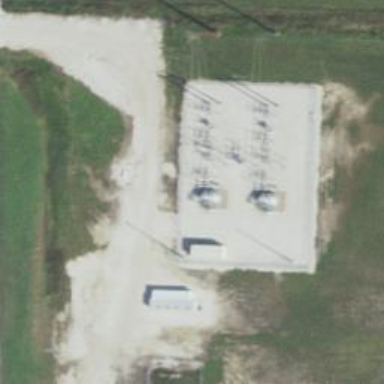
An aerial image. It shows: Switch used for power control.